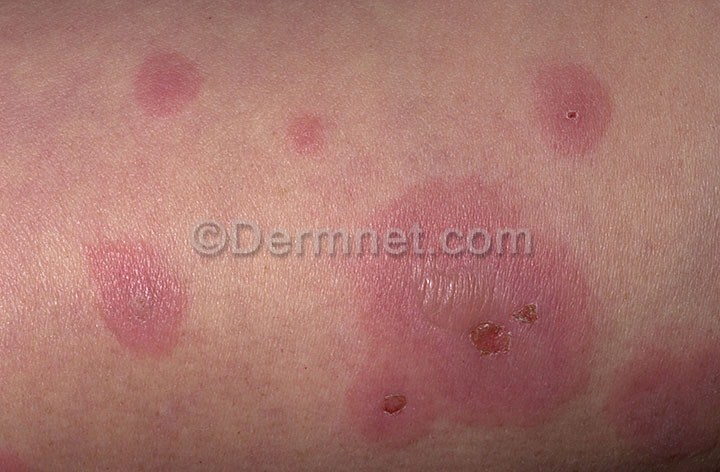
Disease: Vasculitis Photos